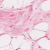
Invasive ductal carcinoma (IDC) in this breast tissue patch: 0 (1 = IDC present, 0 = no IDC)